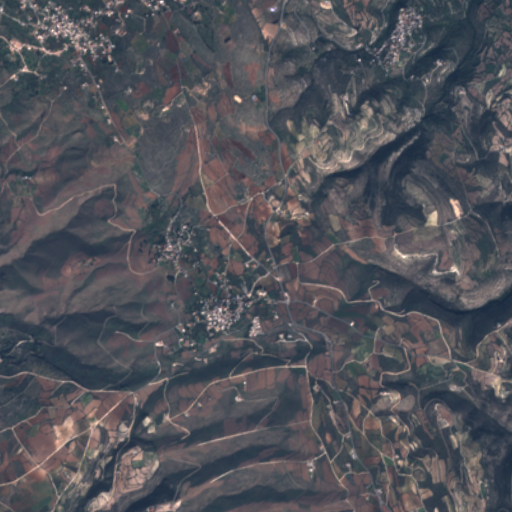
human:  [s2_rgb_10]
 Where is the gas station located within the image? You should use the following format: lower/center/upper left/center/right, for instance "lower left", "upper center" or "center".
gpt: The gas station is located in the lower right of the image.
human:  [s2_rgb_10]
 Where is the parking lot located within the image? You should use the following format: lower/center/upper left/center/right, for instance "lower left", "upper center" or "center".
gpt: The parking lot is located in the lower right of the image.
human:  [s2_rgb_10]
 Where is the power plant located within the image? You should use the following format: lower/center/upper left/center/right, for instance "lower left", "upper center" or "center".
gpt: There is no power plant in the image.